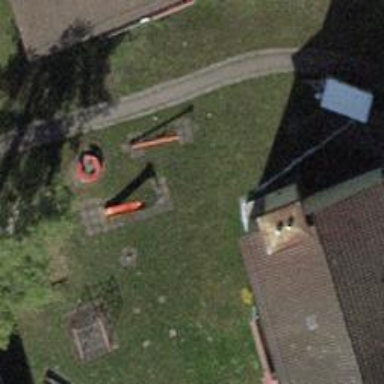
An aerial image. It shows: Seesaw in the playground.